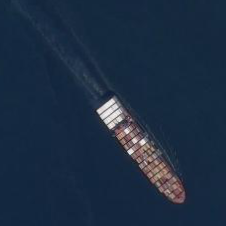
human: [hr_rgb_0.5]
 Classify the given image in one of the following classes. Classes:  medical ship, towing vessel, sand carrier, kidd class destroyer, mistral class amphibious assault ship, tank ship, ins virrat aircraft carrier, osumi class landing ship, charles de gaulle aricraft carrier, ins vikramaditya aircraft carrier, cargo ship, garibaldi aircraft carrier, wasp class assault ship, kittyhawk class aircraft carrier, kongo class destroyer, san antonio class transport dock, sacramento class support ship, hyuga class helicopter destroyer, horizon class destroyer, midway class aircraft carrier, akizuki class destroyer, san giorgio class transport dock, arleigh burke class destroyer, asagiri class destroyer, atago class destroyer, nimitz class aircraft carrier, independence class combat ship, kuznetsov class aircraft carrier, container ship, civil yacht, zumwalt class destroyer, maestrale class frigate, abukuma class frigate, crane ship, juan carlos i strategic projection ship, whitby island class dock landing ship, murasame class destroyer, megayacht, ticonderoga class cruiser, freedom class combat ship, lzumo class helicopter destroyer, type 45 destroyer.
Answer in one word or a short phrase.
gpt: Container ship